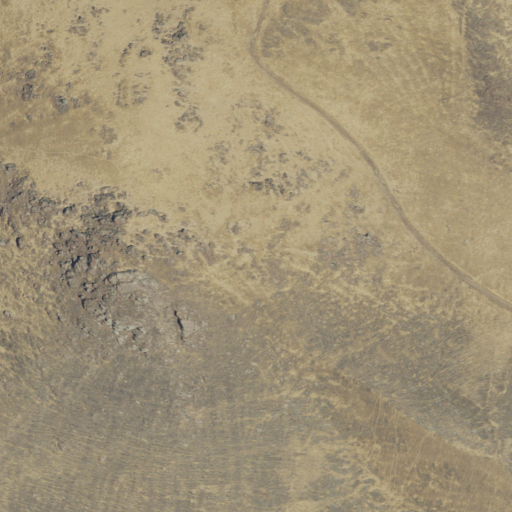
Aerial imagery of mountain in California named Lindsay Peak containing grassland and shrub